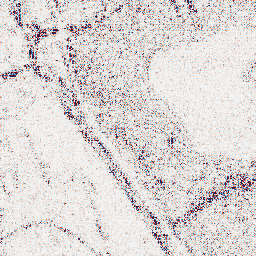
Category: wavelet
Decomposition family: wavelet_dwt
Decomposition parameters: wavelet: db8
level: 1
Upsampling method: regularized
Upsampling parameters: scale: 4
lambda_reg: 0.01
Upsampling scale: 4